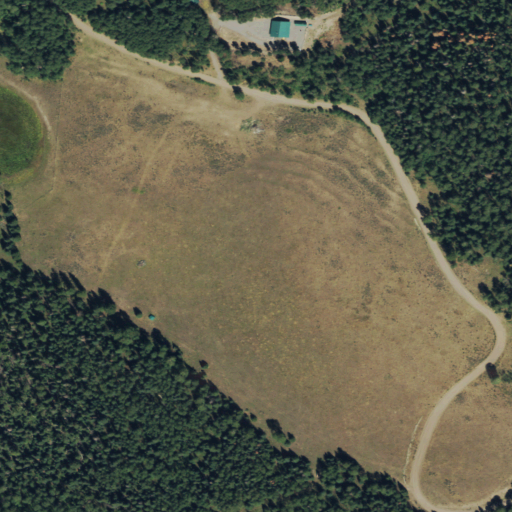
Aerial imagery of plain(s) in Colorado named Grasshopper Park containing shrub, mixed forest, deciduous forest, grassland, evergreen forest, herbaceous wetlands, and open development